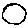
Label: circle